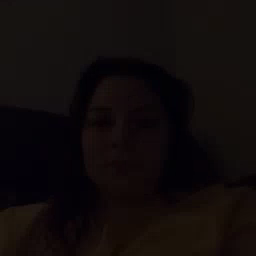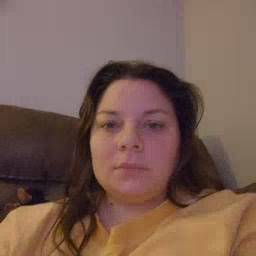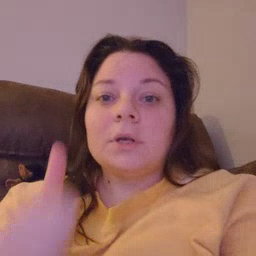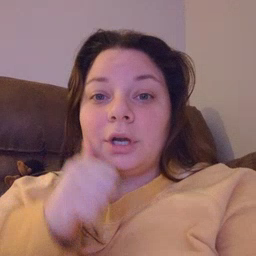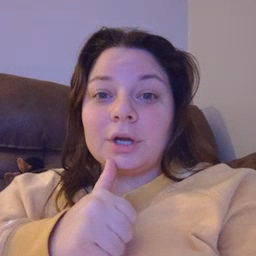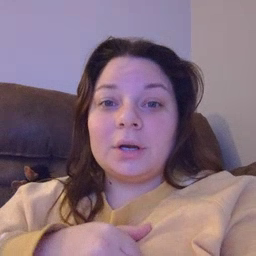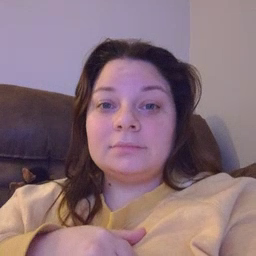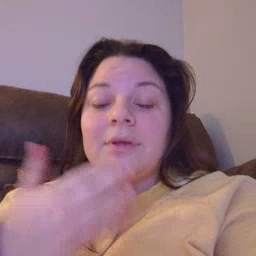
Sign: girl